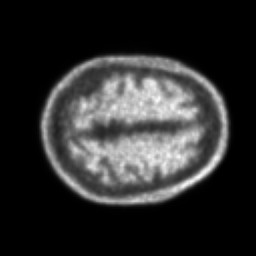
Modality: PET
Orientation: axial
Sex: male
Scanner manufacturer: ge